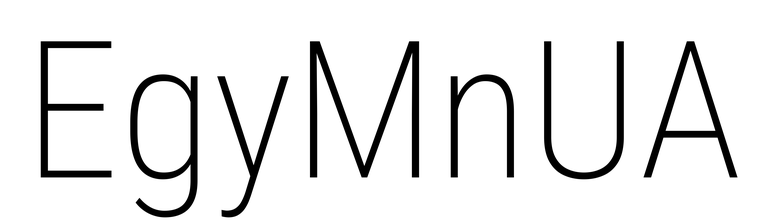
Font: Roboto_Condensed_ExtraLight